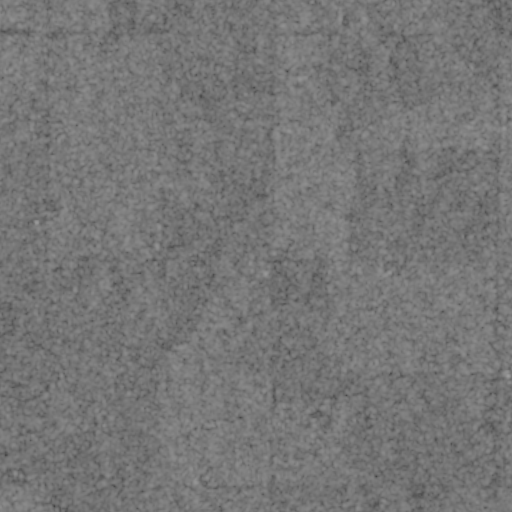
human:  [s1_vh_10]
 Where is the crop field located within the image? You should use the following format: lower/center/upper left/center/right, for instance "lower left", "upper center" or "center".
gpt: The crop field is located in the upper left of the image.
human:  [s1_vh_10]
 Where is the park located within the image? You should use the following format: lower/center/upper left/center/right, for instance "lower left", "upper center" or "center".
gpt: The park is located in the center left of the image.
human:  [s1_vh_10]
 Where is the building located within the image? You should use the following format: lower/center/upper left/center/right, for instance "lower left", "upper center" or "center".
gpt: There is no building in the image.

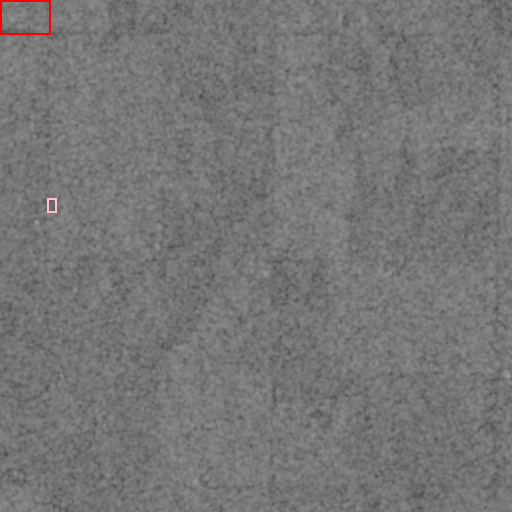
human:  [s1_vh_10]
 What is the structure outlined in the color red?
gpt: The structure outlined in red is a crop field.
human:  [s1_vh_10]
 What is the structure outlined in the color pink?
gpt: The structure outlined in pink is a park.
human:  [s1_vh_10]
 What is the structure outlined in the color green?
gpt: There is no green outline.